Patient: sex M, age 64
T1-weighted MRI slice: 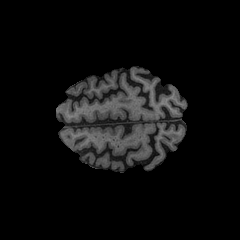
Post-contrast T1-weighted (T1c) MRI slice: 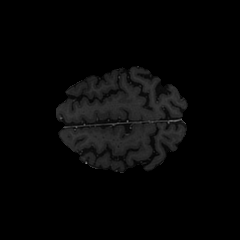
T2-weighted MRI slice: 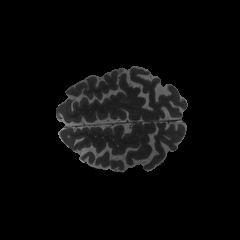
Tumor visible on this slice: no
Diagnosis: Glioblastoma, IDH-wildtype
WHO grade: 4